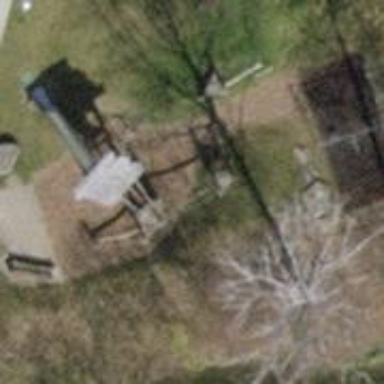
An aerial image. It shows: Playground area for leisure activities on the land.